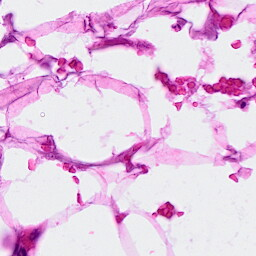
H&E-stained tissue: Breast